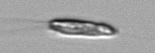
Label: Chrysochromulina